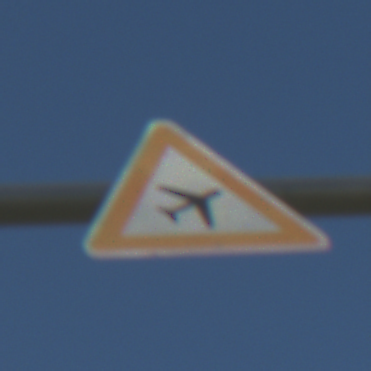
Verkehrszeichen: FlugbetriebLinks
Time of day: MorningAfternoon
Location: Outdoor (Nature)
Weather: Clear
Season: Autumn
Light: Natural